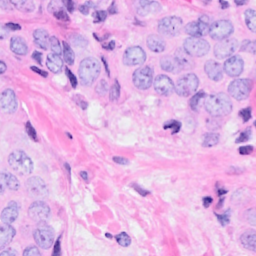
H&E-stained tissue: Breast